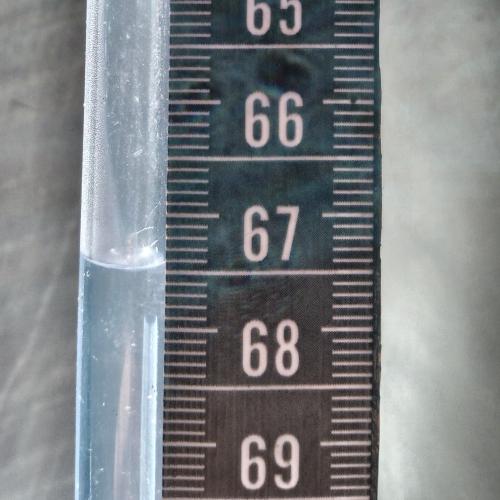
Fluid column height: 67.4 cm